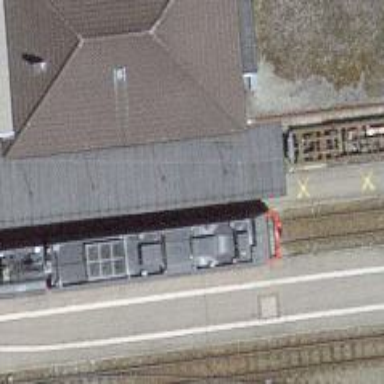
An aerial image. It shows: Narrow-gauge railway with 1 track. The tracks are electrified with contact line.